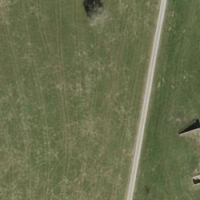
EUNIS habitat code: 52
Species observed at this site:
Tussilago farfara